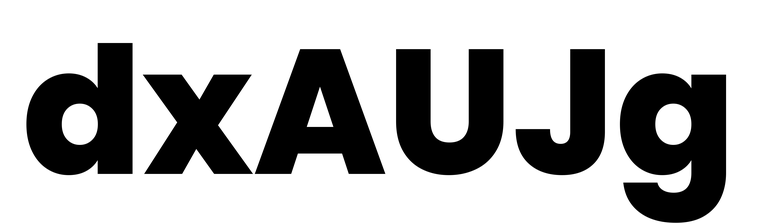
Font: Poppins-ExtraBold